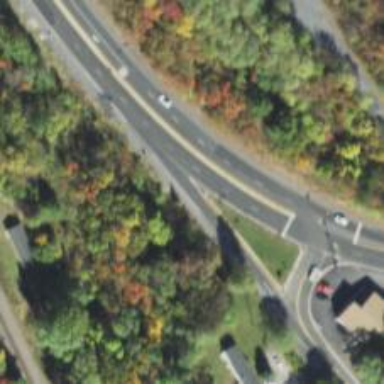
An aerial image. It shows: Trunk link highway.